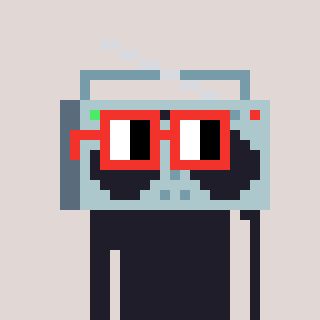
a pixel art character with square red glasses, a boombox-shaped head and a bege-colored body on a warm background